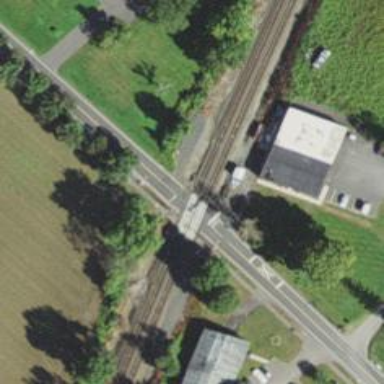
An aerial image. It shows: Level crossing along the railway.